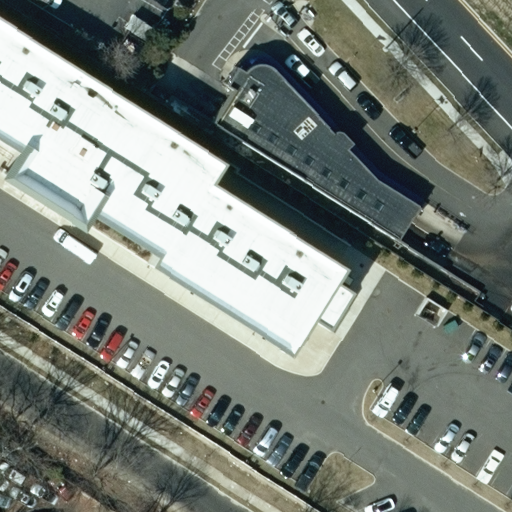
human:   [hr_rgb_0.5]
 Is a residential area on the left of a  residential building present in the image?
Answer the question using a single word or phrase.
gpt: no

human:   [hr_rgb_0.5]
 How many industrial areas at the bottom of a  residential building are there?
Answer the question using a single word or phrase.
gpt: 0

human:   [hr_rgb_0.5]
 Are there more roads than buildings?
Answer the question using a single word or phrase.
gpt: yes

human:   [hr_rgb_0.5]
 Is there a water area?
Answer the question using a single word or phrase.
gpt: no

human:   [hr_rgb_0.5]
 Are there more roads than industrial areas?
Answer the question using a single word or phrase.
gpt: yes

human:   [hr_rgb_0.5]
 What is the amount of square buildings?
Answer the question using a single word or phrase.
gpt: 0

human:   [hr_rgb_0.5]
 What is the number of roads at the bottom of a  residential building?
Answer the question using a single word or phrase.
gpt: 0

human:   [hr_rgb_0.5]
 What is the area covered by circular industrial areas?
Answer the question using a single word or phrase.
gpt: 0m2

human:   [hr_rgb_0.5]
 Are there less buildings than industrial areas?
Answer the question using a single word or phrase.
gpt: no

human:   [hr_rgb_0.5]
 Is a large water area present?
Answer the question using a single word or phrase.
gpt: no

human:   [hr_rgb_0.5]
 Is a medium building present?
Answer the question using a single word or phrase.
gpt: yes

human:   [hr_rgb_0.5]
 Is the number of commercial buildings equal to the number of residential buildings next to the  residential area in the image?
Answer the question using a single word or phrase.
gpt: no

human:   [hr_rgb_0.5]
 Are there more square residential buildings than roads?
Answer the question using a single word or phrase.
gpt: no

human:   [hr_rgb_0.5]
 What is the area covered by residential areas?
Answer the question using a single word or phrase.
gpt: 10621m2

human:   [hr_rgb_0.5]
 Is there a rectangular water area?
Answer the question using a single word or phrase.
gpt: no

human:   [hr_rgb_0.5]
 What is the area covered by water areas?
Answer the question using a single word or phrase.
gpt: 0m2

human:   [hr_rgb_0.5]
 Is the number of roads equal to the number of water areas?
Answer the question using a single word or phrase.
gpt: no

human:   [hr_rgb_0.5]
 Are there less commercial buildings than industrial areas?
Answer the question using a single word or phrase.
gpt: no

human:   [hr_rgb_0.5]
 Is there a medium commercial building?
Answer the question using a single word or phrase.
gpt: yes

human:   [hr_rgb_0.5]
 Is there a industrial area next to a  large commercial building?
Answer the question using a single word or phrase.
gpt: no

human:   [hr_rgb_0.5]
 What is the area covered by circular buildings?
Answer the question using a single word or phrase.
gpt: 0m2

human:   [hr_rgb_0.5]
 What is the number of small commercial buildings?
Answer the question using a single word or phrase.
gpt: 0

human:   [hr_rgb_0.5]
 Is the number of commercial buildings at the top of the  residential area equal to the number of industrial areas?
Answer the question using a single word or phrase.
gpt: yes

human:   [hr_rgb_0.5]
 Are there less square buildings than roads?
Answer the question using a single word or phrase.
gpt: yes

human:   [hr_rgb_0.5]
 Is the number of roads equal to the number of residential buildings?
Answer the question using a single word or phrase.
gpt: no

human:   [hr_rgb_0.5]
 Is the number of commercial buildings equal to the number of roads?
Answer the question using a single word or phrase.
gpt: no

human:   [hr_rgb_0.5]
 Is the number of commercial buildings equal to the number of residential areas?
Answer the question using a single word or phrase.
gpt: yes

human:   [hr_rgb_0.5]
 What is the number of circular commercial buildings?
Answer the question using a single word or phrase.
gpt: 0

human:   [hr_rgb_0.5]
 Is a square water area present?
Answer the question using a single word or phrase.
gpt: no

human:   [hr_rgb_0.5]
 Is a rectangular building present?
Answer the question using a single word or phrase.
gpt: no

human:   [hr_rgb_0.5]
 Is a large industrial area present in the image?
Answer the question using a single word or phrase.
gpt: yes

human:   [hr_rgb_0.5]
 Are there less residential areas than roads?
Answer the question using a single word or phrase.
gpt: yes

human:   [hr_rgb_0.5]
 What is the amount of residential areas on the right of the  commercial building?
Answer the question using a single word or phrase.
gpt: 0

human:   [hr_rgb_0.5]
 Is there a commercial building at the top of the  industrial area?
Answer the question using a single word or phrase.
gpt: no

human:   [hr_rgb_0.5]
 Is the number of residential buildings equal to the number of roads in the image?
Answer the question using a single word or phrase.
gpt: no

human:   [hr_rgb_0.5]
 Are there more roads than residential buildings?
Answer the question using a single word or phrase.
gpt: yes